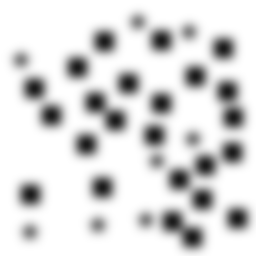
Squares: 24
Triangles: 0
Stars: 8
Total shapes: 32